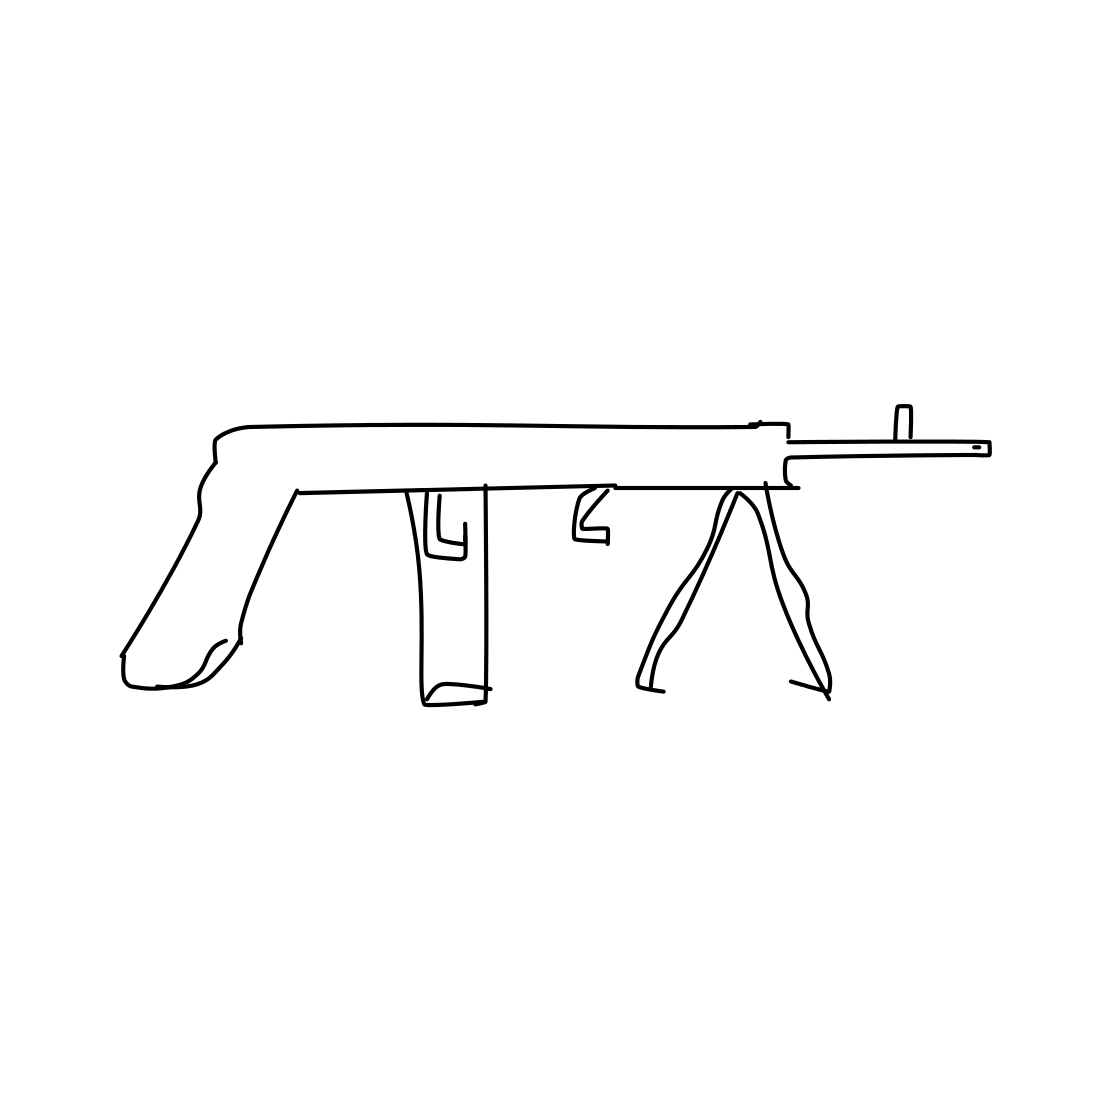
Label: rifle